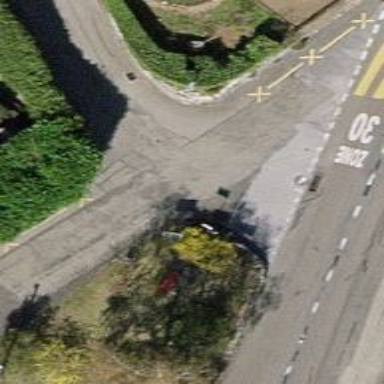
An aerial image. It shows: Bus stop with platform for public transport.